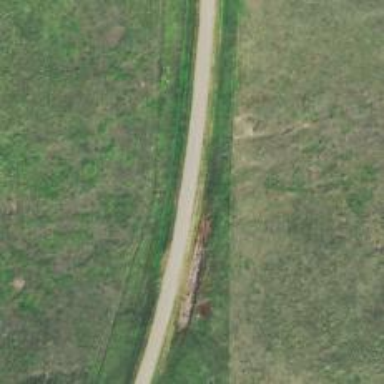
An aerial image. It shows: Unclassified road.